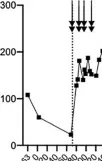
Anti-SARS-CoV-2 antibody and SARS-CoV-2 mRNA follow-up before and after plasma transfusions. Absolute B cell counts (A-F), The arrows indicate the 4 cycles of plasma transfusion (two units given on two consecutive days of each cycle).
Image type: pathology (immunostaining)